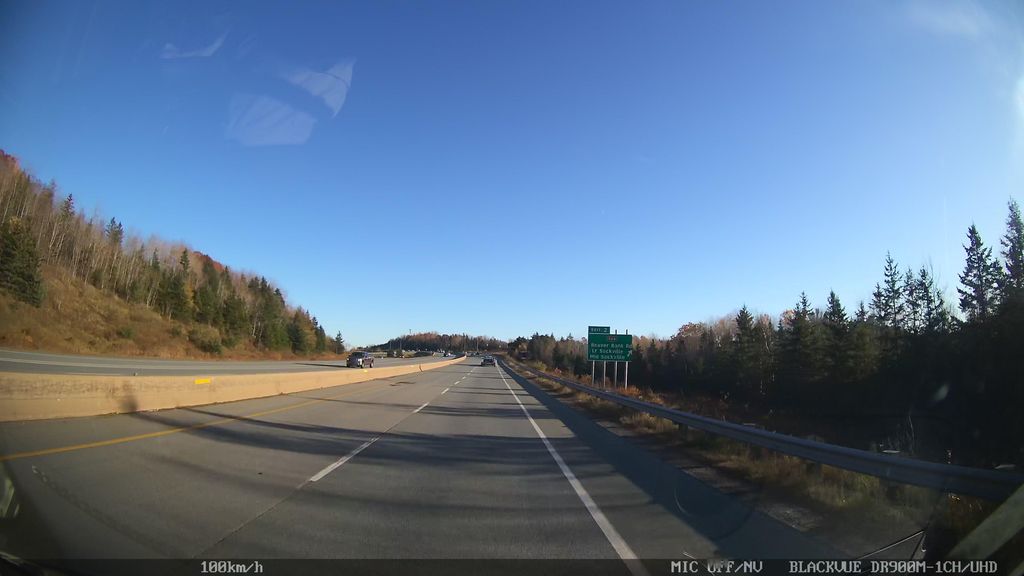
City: halifax